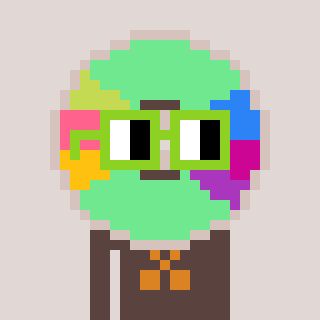
a pixel art character with square light green glasses, a cd-shaped head and a darkbrown-colored body on a warm background